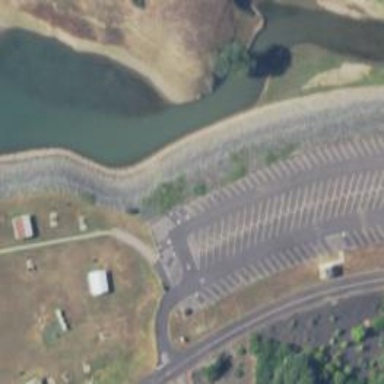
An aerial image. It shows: Parking space.